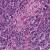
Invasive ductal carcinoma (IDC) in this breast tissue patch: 1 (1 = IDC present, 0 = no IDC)